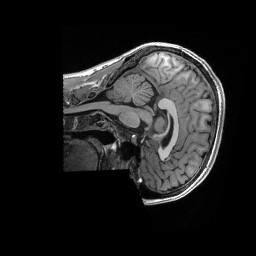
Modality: T1w
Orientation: sagittal
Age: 24
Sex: female
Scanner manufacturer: siemens
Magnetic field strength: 3 T
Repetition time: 2.53 s
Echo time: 0.0033 s